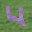
Label: 4